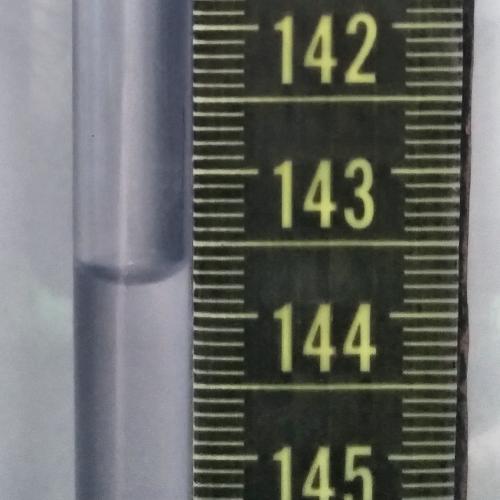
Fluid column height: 143.7 cm